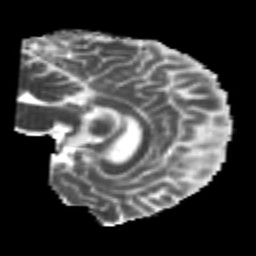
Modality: MD
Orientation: sagittal
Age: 20
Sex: male
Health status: healthy
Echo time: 0.074 s